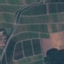
Label: PermanentCrop